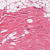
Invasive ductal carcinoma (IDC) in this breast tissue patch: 0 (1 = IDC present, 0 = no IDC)